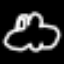
Label: frog